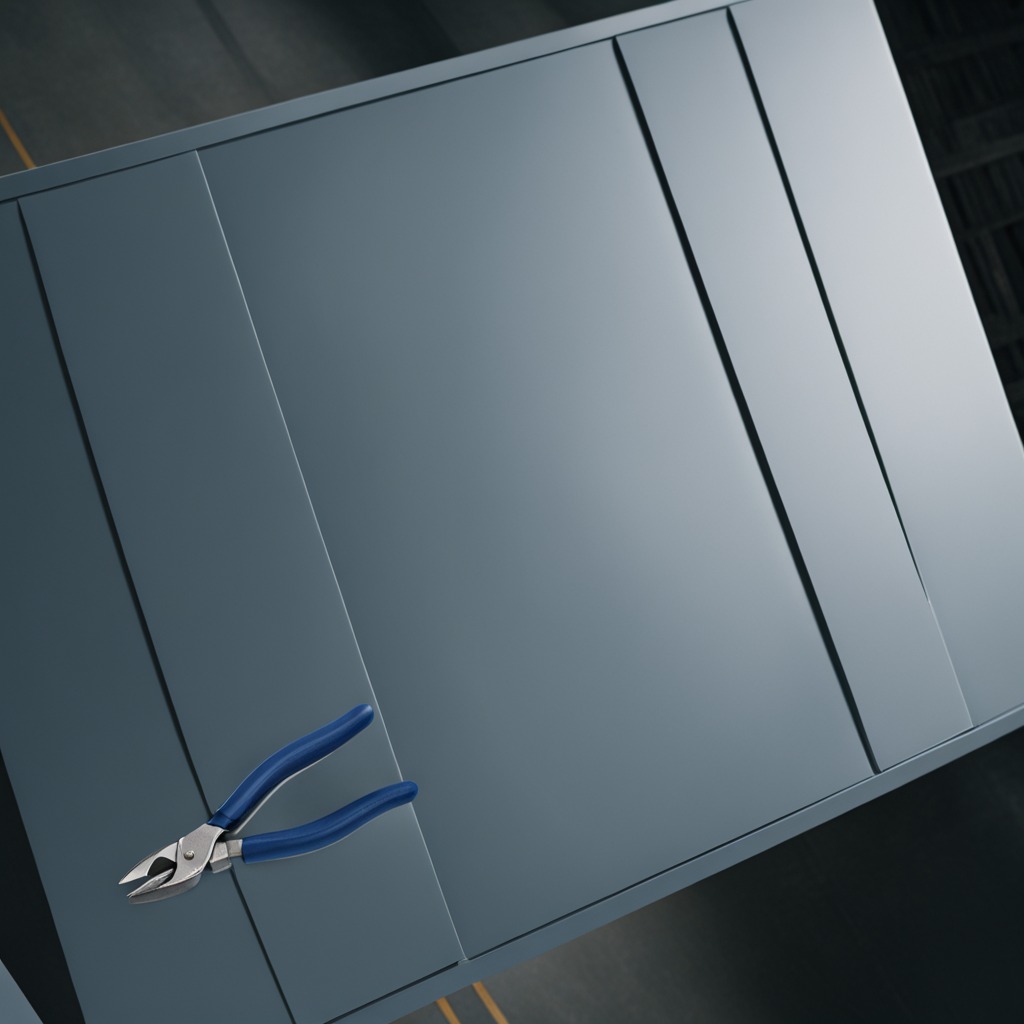
A plier is lying on the toolbox surface in the airplane hangar workshop 8K.